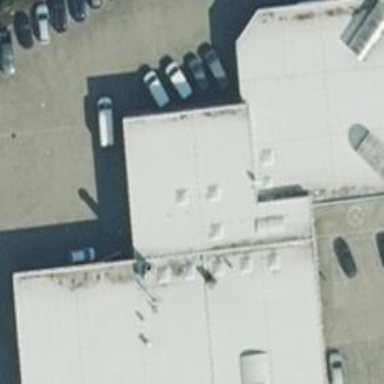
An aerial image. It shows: Building housing car shop.